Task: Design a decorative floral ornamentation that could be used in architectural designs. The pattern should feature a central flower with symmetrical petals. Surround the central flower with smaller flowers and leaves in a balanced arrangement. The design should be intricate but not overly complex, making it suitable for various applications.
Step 1013:
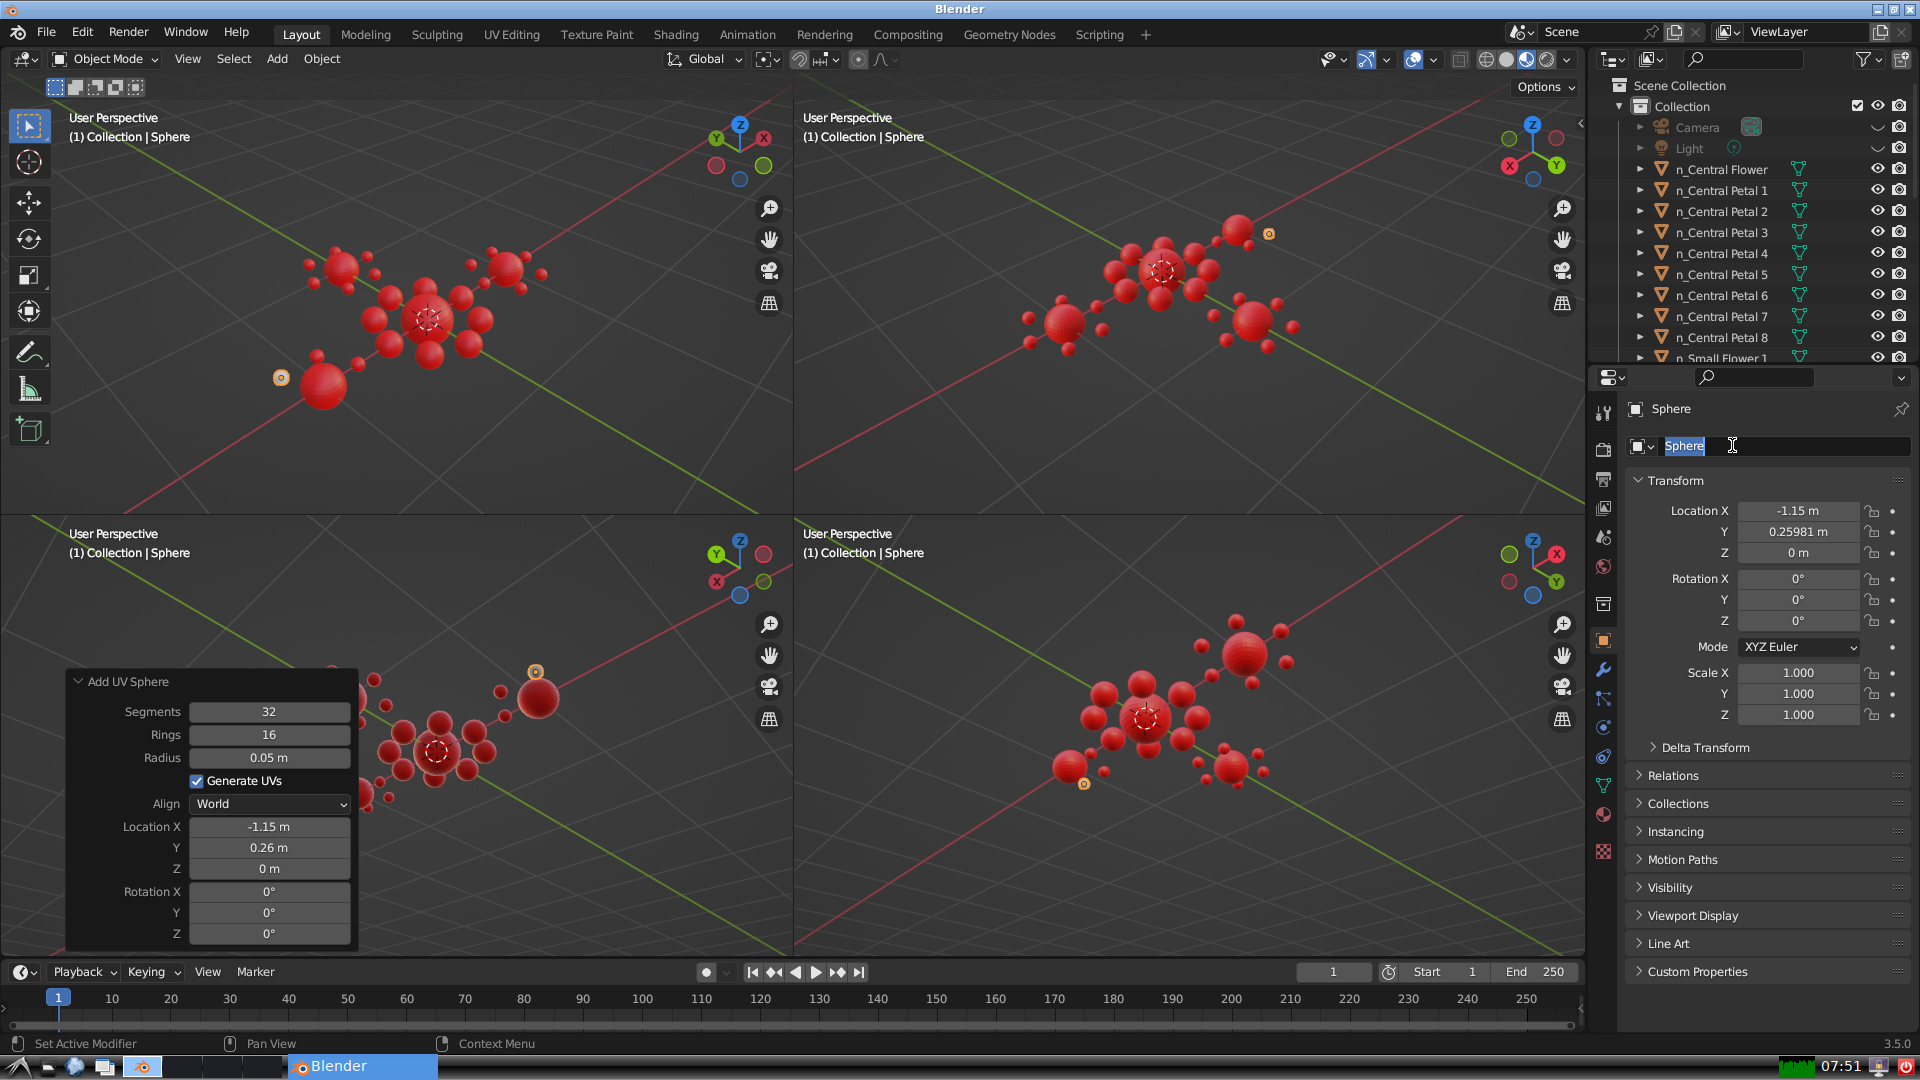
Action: input_text: n_Small Petal 3-3